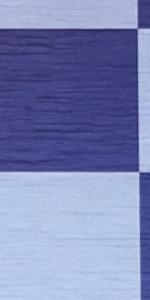
Label: Empty